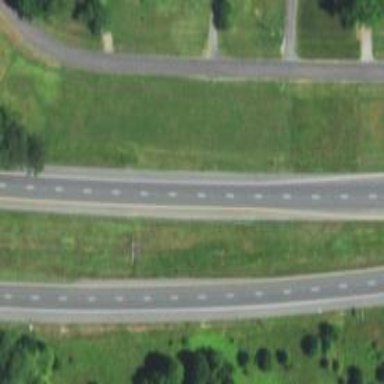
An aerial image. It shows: Trunk highway with expressway features.